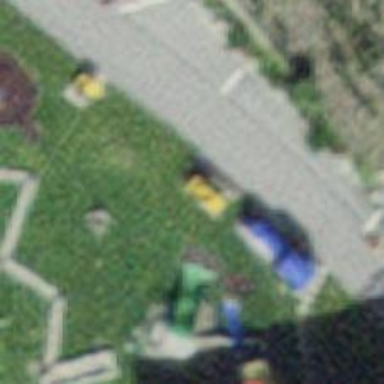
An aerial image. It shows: Playground area for leisure land.